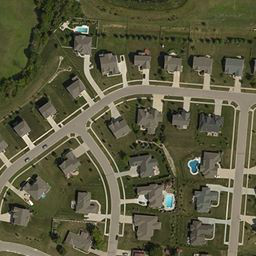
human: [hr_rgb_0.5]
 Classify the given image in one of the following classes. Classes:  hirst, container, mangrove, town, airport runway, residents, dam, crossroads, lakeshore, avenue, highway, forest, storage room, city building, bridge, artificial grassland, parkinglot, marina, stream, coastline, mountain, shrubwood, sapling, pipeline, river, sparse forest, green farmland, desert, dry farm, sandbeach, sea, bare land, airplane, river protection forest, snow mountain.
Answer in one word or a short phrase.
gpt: town